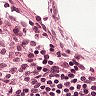
Metastatic tissue present: no